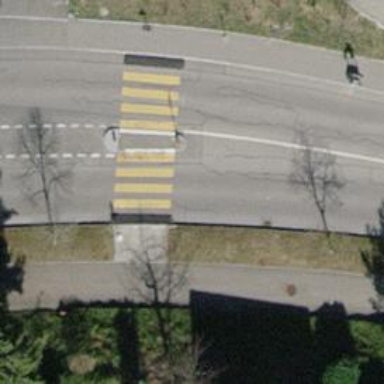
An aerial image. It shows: Marked road crossing.